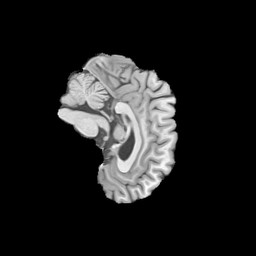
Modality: T1w
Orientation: sagittal